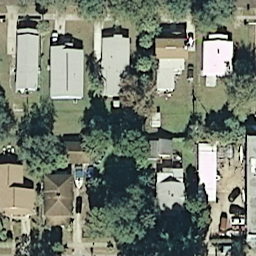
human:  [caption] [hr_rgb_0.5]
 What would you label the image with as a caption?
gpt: It is a medium residential area with houses surrounded by lawn and plants .

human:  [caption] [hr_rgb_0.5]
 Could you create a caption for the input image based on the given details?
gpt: Many houses with plants surrounded in the medium residential area .

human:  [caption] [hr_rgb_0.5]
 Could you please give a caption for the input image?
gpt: A medium residential area with houses and trees and lawn .

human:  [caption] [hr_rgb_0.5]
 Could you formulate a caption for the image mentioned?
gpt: A medium residential area with a road goes through this area .

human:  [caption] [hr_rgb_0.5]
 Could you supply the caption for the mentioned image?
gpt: This is a medium residential area with plants flurish .